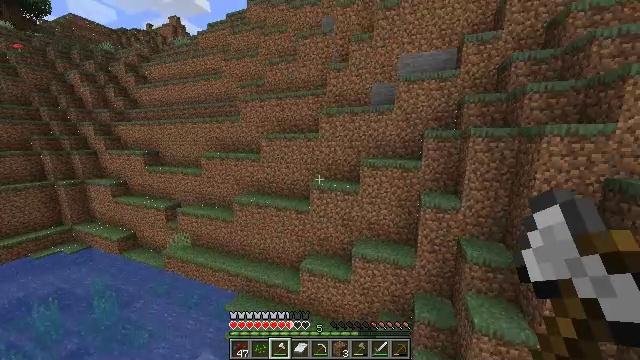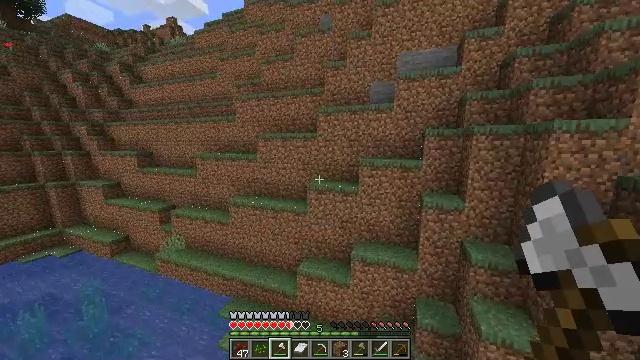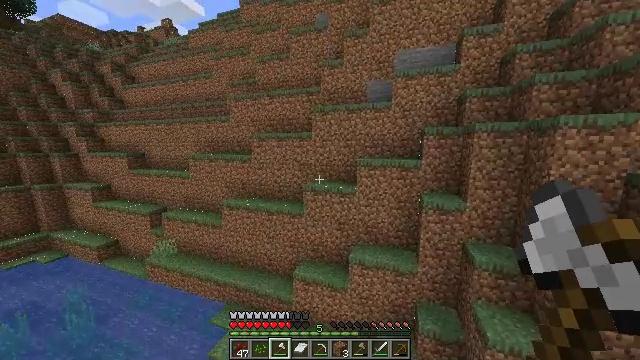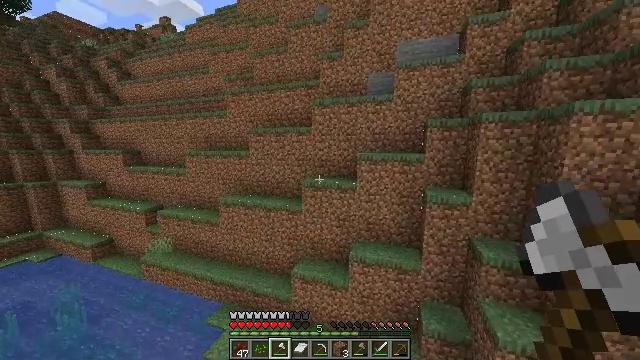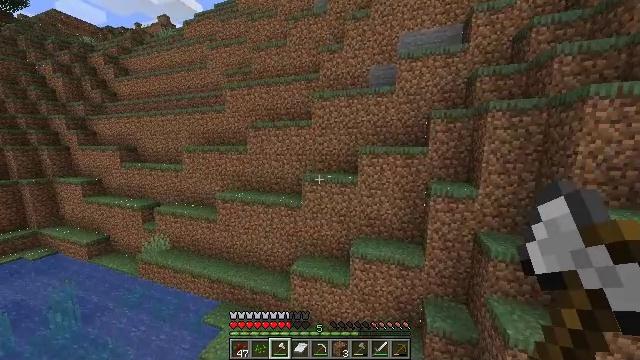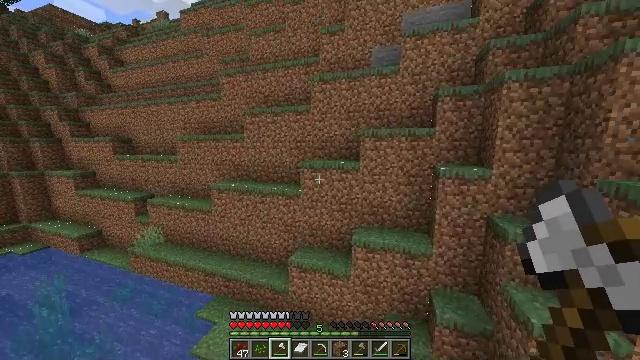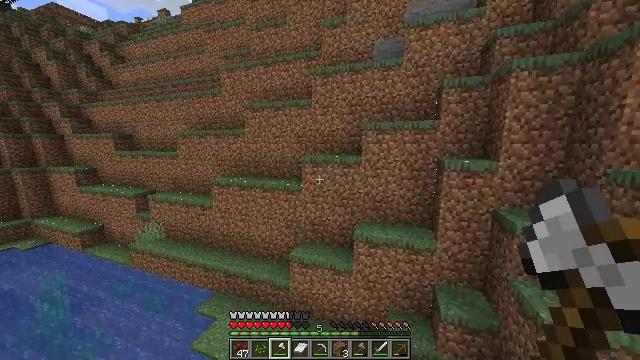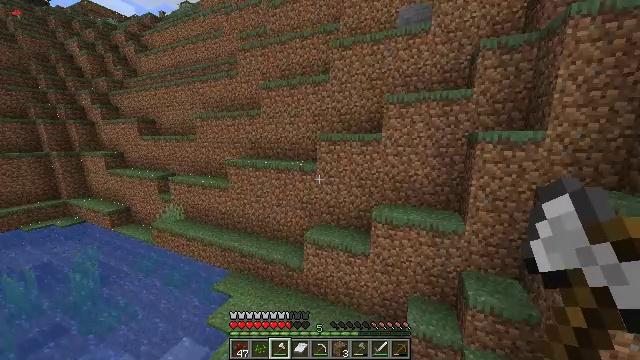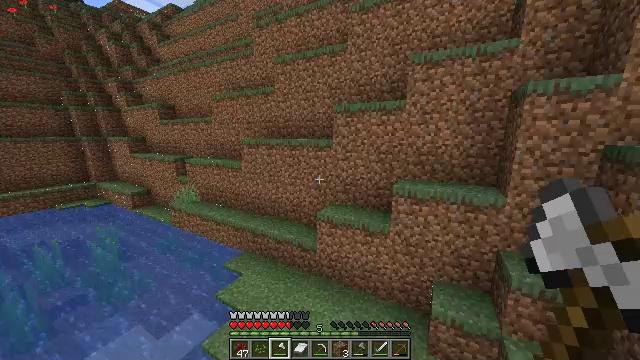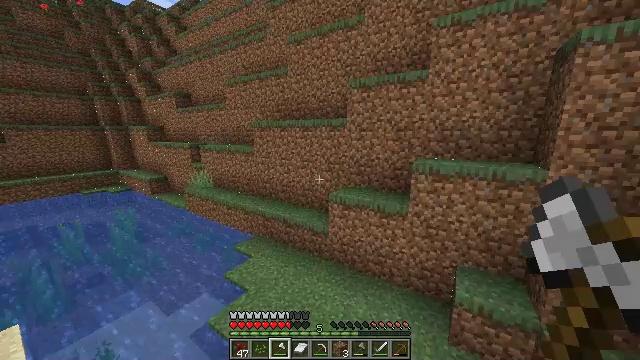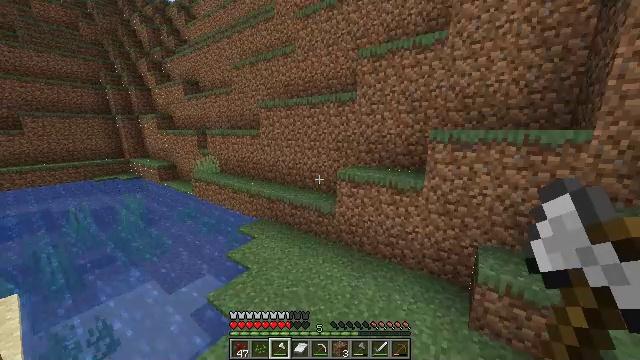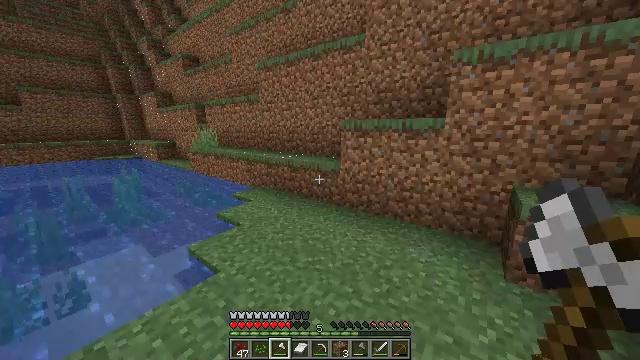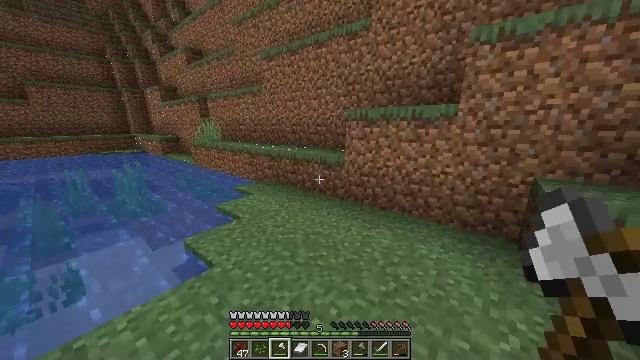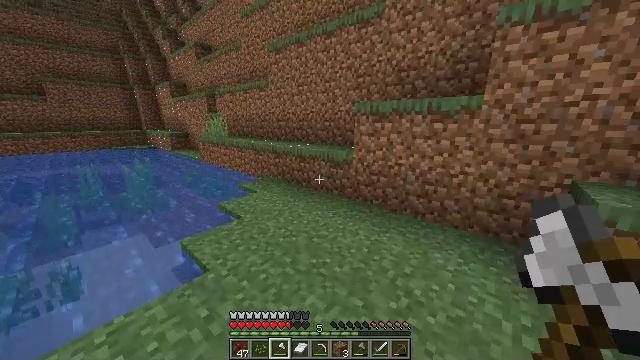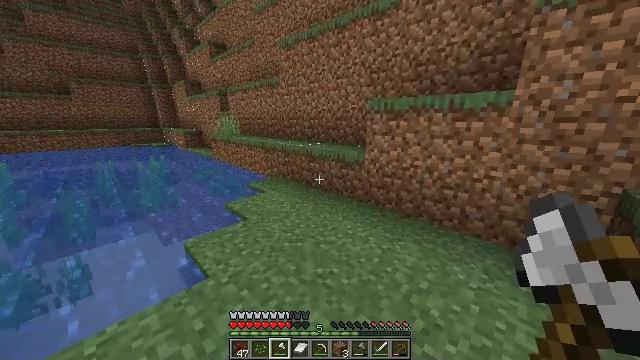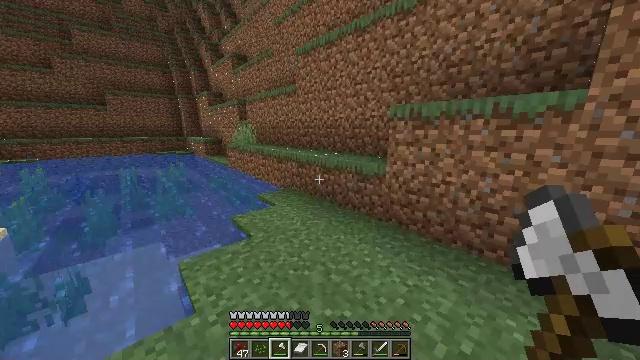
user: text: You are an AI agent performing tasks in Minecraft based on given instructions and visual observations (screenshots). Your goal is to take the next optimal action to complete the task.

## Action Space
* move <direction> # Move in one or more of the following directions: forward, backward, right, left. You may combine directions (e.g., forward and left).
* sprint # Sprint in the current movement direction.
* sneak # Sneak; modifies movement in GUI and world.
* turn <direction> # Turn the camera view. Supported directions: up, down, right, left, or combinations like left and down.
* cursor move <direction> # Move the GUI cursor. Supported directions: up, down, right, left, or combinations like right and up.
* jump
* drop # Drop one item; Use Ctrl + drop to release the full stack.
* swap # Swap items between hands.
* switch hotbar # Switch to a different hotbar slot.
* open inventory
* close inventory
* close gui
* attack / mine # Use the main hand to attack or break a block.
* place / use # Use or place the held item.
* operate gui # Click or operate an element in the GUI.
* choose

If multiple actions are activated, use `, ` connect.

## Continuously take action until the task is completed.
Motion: motion action
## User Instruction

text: Collect the grass block using a shovel.
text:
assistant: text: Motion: move forward
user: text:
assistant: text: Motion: move forward, sprint
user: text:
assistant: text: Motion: move forward, sprint
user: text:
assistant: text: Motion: move forward, sprint
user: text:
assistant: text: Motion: move forward
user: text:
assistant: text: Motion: move forward
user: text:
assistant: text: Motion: move forward, sprint, turn left and down
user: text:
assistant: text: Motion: move forward, sprint, turn left
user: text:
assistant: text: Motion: move forward, sprint, turn left
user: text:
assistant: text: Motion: move forward, sprint, turn left
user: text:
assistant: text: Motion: move forward, turn left
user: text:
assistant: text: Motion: move forward, sprint, turn left
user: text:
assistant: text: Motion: move forward, sprint, turn left
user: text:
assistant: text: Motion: move forward, sprint, turn left
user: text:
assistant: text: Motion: move forward, sprint, turn left and up
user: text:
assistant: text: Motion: move forward, turn left and up
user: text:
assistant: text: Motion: move forward, turn left and up
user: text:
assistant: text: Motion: move forward, turn left and up
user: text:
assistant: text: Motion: move forward, turn left and up
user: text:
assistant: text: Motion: move forward
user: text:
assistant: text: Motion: move forward, turn right
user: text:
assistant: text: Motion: move forward, turn right
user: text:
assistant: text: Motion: move forward, turn right
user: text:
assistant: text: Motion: move forward, turn right
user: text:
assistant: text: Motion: move forward, sprint, turn right
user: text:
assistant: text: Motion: move forward, sprint, turn right and down
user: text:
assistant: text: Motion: move forward, sprint, turn right
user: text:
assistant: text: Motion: move forward, sprint
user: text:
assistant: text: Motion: move forward
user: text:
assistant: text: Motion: move forward, turn left